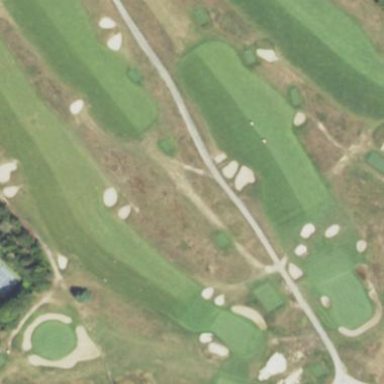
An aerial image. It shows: Grassy area designated as golf fairway.